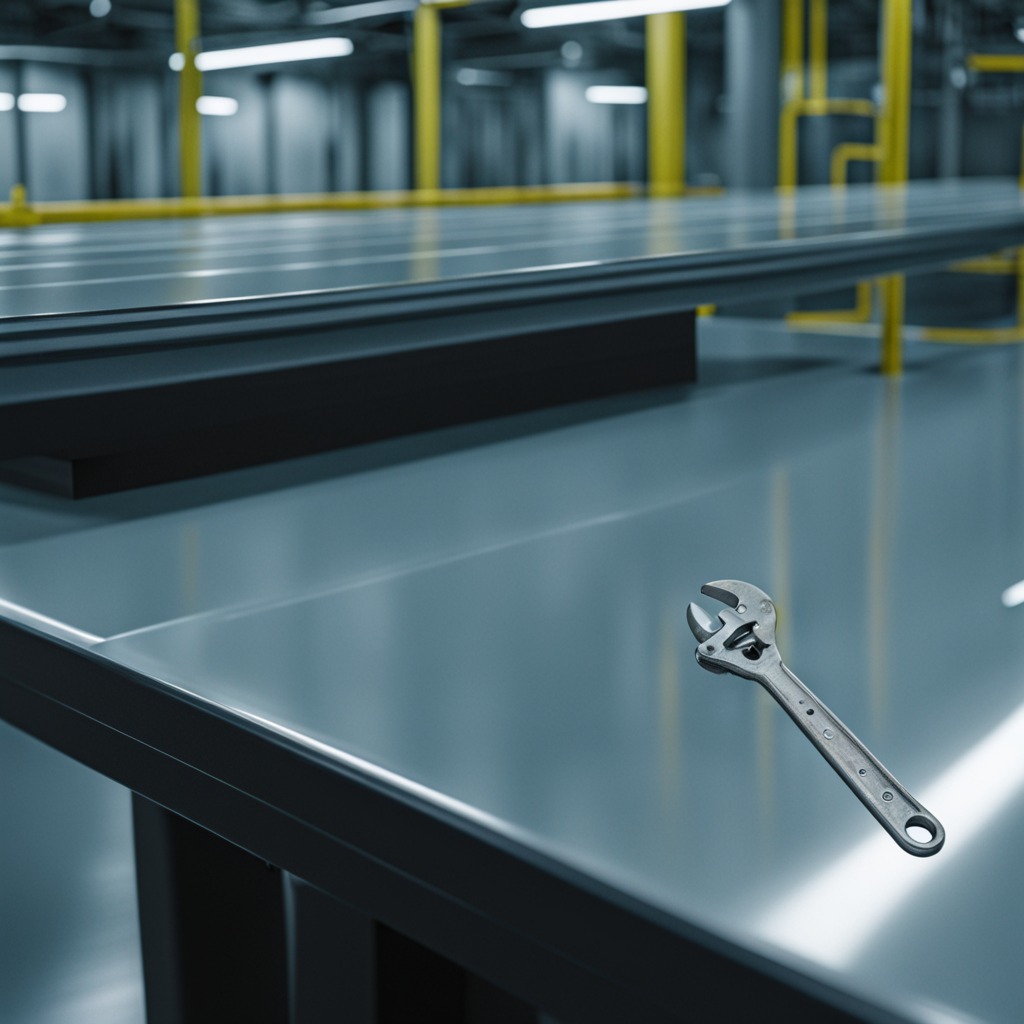
A wrench is lying on a table in a ship maintenance bay.